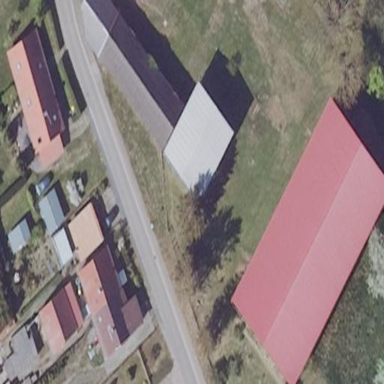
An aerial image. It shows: Building with gabled roof oriented along its structure. The roof is striking red color.